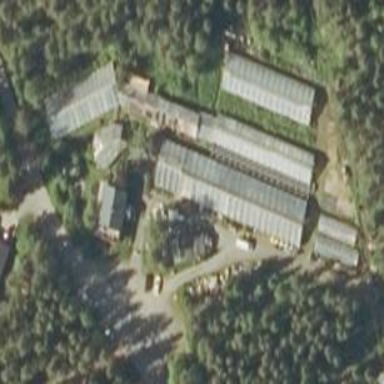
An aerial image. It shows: Area dedicated to greenhouse horticulture.